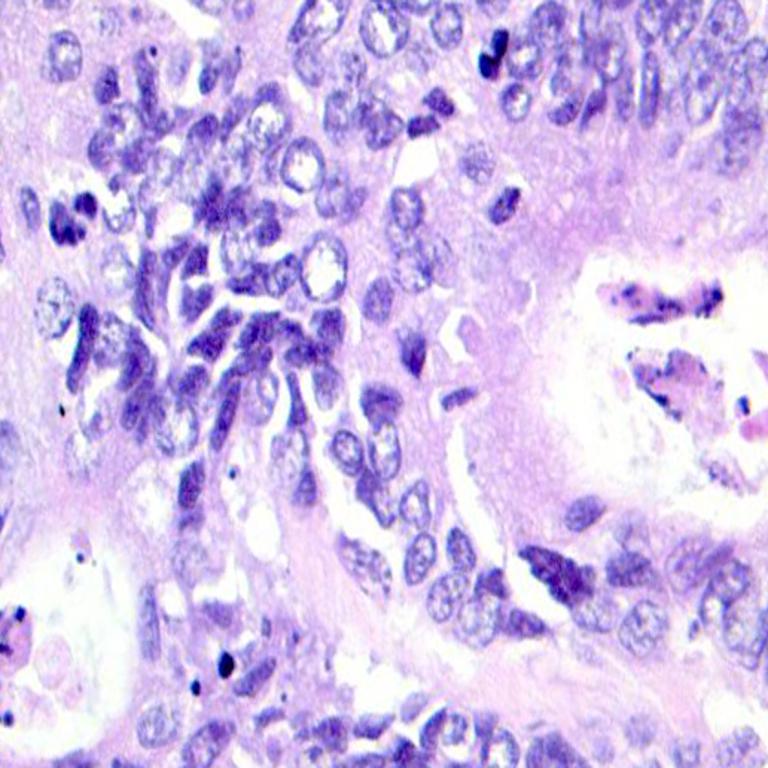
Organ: colon
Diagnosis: adenocarcinomas